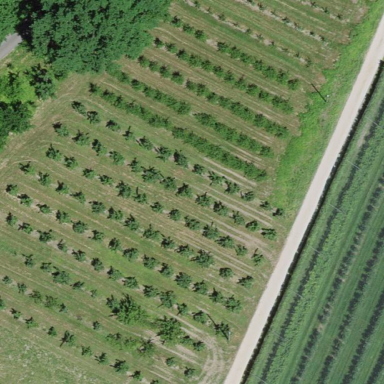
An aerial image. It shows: Vineyard.